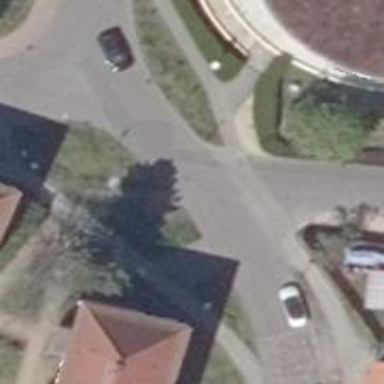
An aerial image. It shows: Residential road with asphalt surface. There are sidewalks on both sides of the road.